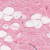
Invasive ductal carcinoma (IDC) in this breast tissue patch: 0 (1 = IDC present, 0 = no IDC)